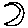
Label: moon